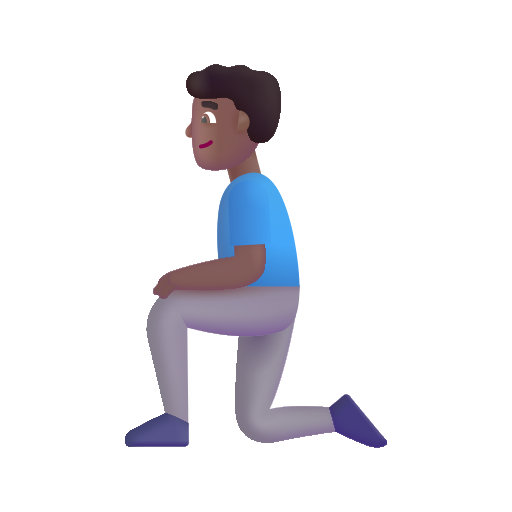
man kneeling color  dark